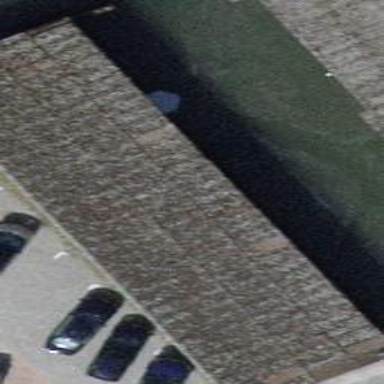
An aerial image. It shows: Boathouse building.